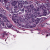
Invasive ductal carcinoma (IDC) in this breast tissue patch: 0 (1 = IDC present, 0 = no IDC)